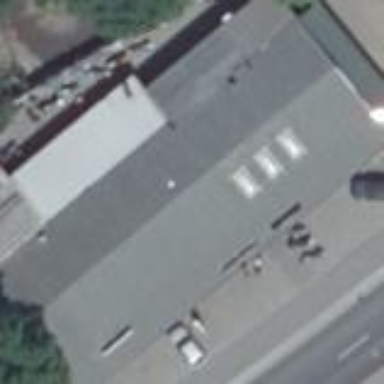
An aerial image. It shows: Building serving as motorcycle shop that provides sales and repair services.